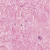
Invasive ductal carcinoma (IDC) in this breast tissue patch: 0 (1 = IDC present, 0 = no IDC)